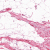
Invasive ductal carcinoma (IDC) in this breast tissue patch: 0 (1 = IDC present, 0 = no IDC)